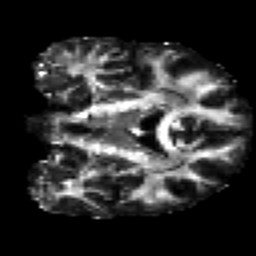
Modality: FA
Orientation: coronal
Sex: male
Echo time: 0.114 s